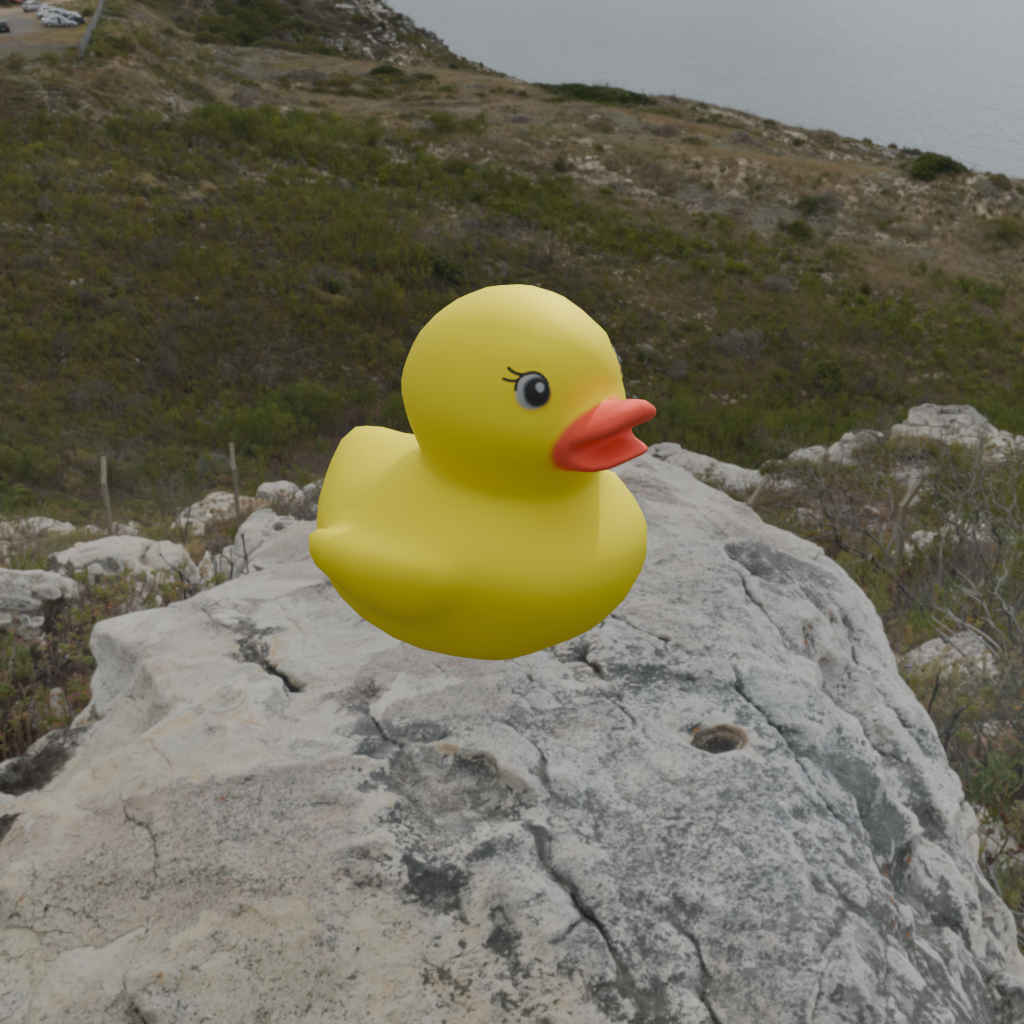
an image of a yellow rubber duck seen from <front_right> rocky landscape with a cloudy view of the sea.